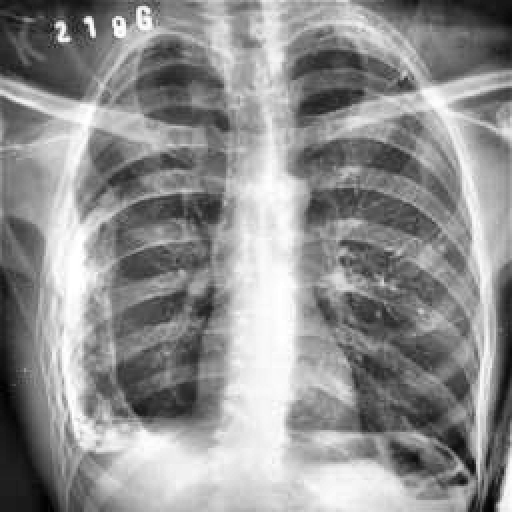
Finding: TUBERCULOSIS